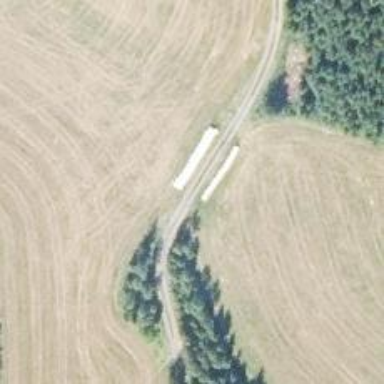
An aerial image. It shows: Track with grade 5 tracktype.